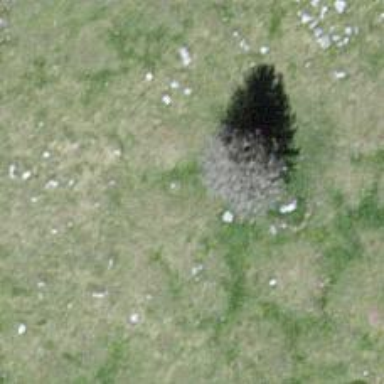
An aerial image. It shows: Needle-leaved tree in nature.